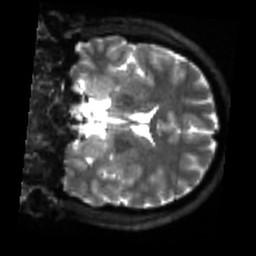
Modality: sbref
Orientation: coronal
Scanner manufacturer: siemens
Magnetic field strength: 3 T
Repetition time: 4 s
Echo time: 0.0594 s